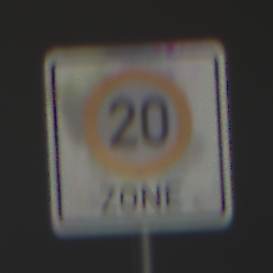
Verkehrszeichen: BeginnZone20
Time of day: MorningAfternoon
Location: Outdoor (Urban)
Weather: Clear
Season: NotSpecified
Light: Natural